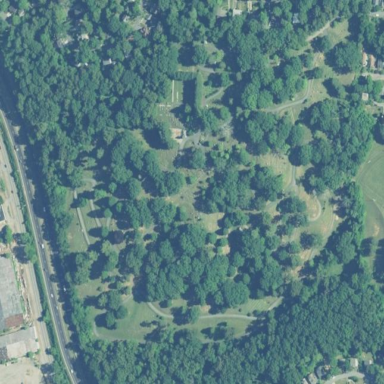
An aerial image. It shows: Cemetery.